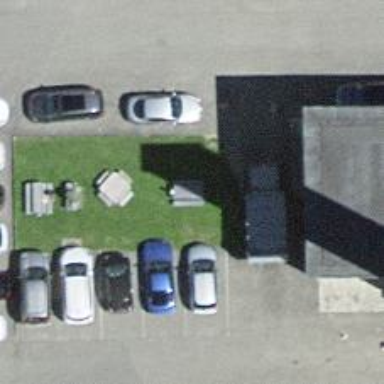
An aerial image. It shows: Brown picnic table in leisure land area.